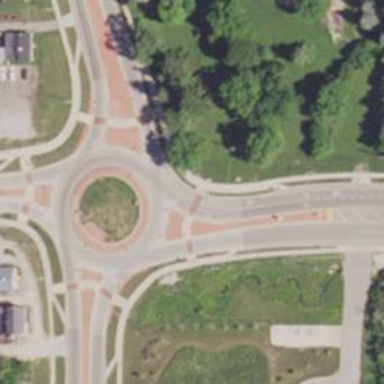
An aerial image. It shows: Primary highway intersecting roundabout.